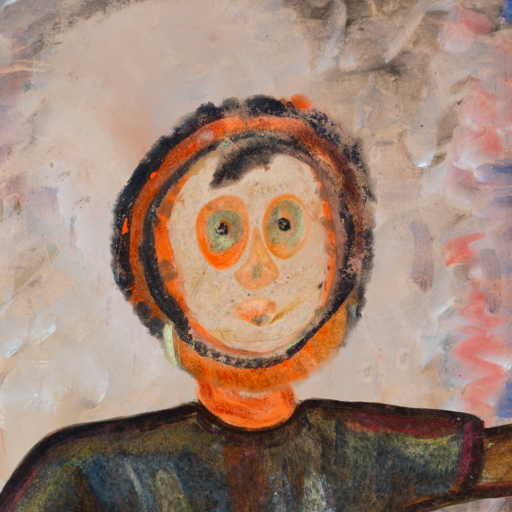
Background: Roy_Bahadur, Head And Neck Front: Rupkatha, Face Front: Childish, Bust: Mosgoul, Hair Front: Childish, Head Accessory: Blank, Second Necklace: Blank, Necklace: Blank, Baby: Blank